Question: I think Microsoft must have a reason for enhancing ASP.Net with RAZOR syntax.
On the dialog of visual studio, there is another option for creating ASP.Net (Razor). The first time I came across the term was when I read a book on Asp.Net MVC, I didn't know it exists for ASP.Net

I know what the Razor syntax is for, introduced in MVC 3. Before asking this question, I decided to create a test project for ASP.Net (Razor) and see how it is different from the normal ASP.Net webforms and ASP.Net MVC. I discovered no Model/View/Controllers folders like we have in MVC.
I discovered that the Master page is specified differently and the Master page is cleaner, no more '<asp:ContentPlaceHolder />'
But my questions are:
- '.cshtml'- - - -
> <URL> to make it easy for
people who already know HTML to add server processing to their pages.
It's a good choice for students, hobbyists, people in general who are
new to programming. It can also be a good choice for developers who
have experience with non-ASP.NET web technologies <URL> ASP.NET Web Pages targets developers who want a simple web development story, along the lines of PHP. In the Web Pages model, you
create HTML pages and then add server-based code to the page in order
to dynamically control how that markup is rendered. Web Pages is
specifically designed to be a lightweight framework, and it's the
easiest entry point into ASP.NET for people who know HTML but might
not have broad programming experience -- for example, students or
hobbyists. It's also a good way for web developers who know PHP or
similar frameworks to start using ASP.NET.<URL>
Please, I need your technical opinion.
Thanks.
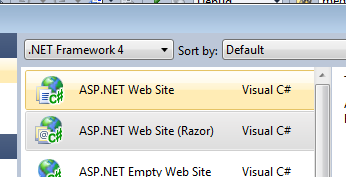
Answer: This is a great question. First, lets characterize Razor.
Razor is an engine that parses server-side code an emits Html, just like ASP.NET Web Forms only with different and arguably more streamlined and terse syntax.
Razor v. Web Forms Sidebar: In ASP.NET Web Forms you have to identify when you wanted to start writing server code with '<%' and then when you were done writing server code you needed to identify that with '%>'. I love ASP.NET Web Forms, but that's clunky. With Razor you identify when you want to start writing server code with '@' and then the next time you start writing a server tag (starting with '<') it "figures out" that you're done with server code. It's a more concise way to write html intermingled with some server code.
ASP.NET Web Pages is a framework for creating simple Web Applications. ASP.NET MVC is a framework for creating web applications with either the Web Forms or Razor engine using the Model-View-Controller (MVC) pattern. ASP.NET Web Forms is a framework for creating web applications using the Web Forms render engine.
Ultimately the goal is to provide choice based on the sophistication of the application that is being built. Understanding each with assist you in making the correct choice for your application.
Additional Links:
- <URL>